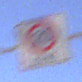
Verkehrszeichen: BeginnZone20
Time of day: MorningAfternoon
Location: Outdoor (Nature)
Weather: Clear
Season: NotSpecified
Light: Natural